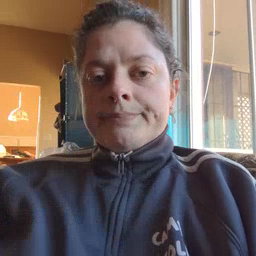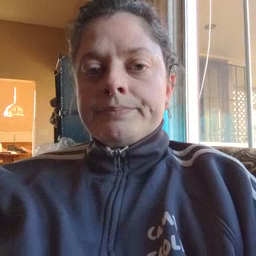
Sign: better